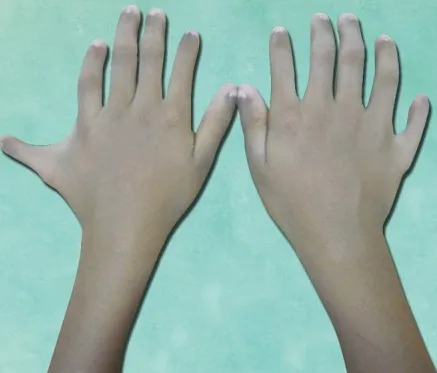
Hands showing six digits and small, brittle nails.
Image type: radiology (x_ray)